Question: I was doing some work on my iOS app and all of a sudden, something really strange began to happen:
For a second or so after I open my workspace, all of the files that I've added to the workspace are visible in the left sidebar as they should be. But after this second passes, a large chunk of these files vanish from the left sidebar. And it's not like they're completely gone - I can see the entire directory structure and files through the dropdown view, as shown in the attached screenshot. But as can also be seen in the attached screenshot, I cannot see this same information in the left sidebar.
And it's not because I haven't actually added these files to the workspace. I have - when I try to add the files again, all of the files are greyed out...meaning they've already been placed in the project.
I've tried restarting Xcode and restarting my Mac. I'm thinking about deleting the .workspace file and re-running pod install, but I don't want to do that until I've ruled out other options...that I might not be aware of but someone here might be able to quickly point out.
I've tried searching for this particular problem on Stackoverflow and on Google but to no avail.
Help would be much appreciated.
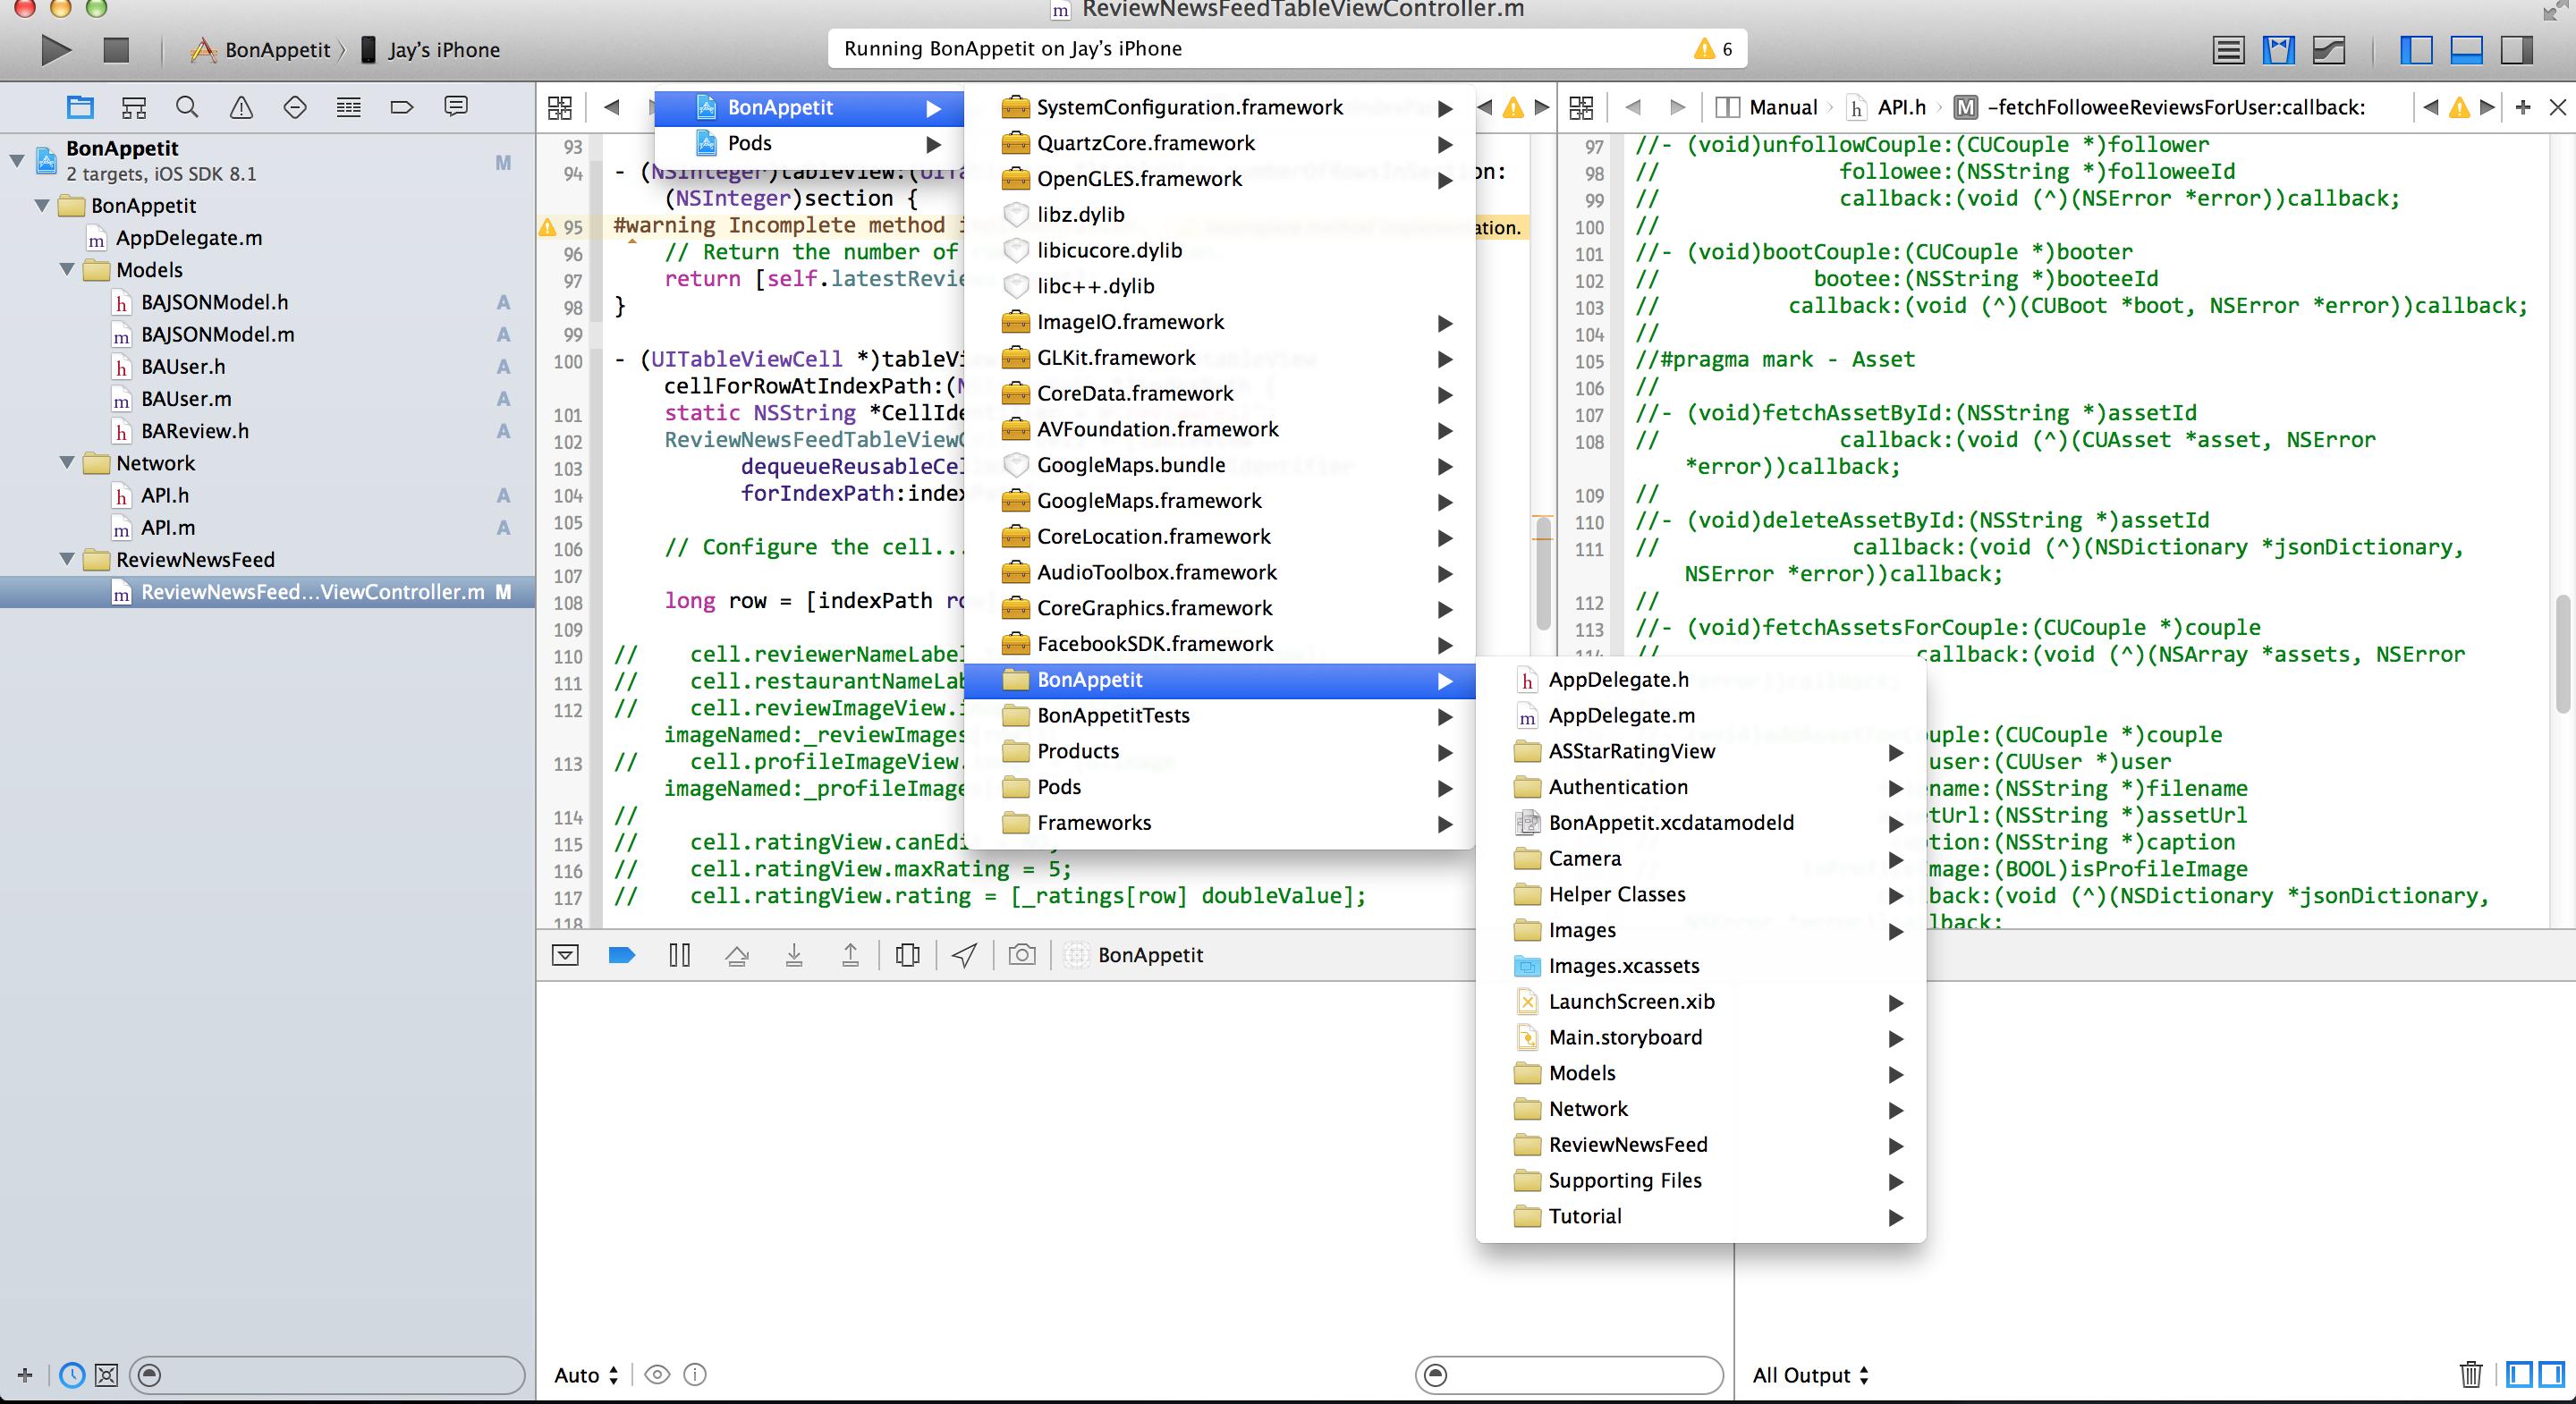
Answer: Look at the bottom of the left sidebar. You have selected the second icon (in blue) which means, you are displaying only the recent files of your project. Unselect it to display all your files.